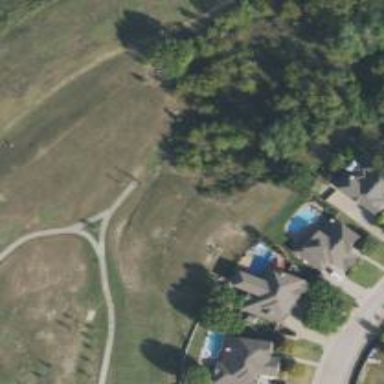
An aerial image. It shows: Disc golf hole in disc golf sport setting.